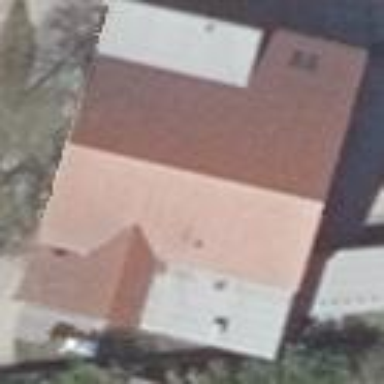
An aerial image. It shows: Kindergarten building.